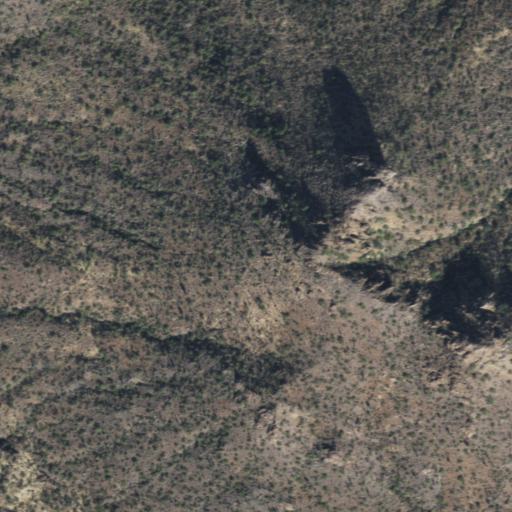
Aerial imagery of mountain in Arizona named Chief Butte containing only shrub